Question: : I need to create a report for the auditors for an ASP.Net application. I have a program that parses the XML of the web.config files in a directory for the authorization tag and creates a report providing which users have access to which folder in the site structure. The report is shown below.
> UserName, Firstname, LastName, Directory, Roles, Access,
LastLoginDate

: As you can see from the report some directories (the middle column with GISMO in it) show up twice, with both allow and deny for a user. I am wondering if there is a way to group the results in such a way that if there is a row that has allow for a directory then the deny's are not shown but otherwise they are.
Alternatively if this can be manipulated in VB.net/C# that is also an option. It comes back there and is pumped into an Excel spreadsheet.
Any help is appreciated. Thanks in advance.
: I should have explained better. I still need the deny rows to show if the user isn't allowed in the directory. But if they are allowed then there is no point showing the deny rows.
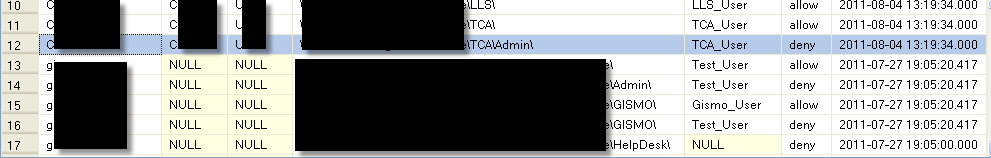
Answer: Something like this should work but this assumes that your paths were not entered such as /directory/directory/, /directory/Directory/, directory/directory/default.aspx, etc. Your best bet would be to parse the data and remove duplicates at the .NET process level you've created, since parsing at that stage is usually easier.
'''
select derived.*,
case when exists
(select top 1 1 from table_name as t2 where t2.username = derived.username and t2.directory=derived.directory and t2.access = 'allow') then 1 else 0 end as is_allowed,
case when exists
(select top 1 1 from table_name as t2 where t2.username = derived.username and t2.directory=derived.directory and t2.access = 'deny') then 1 else 0 end as is_denied,
from
(
select distinct t.username, t.firstname, t.lastname, t.directory
from table_name as t
) as derived
'''